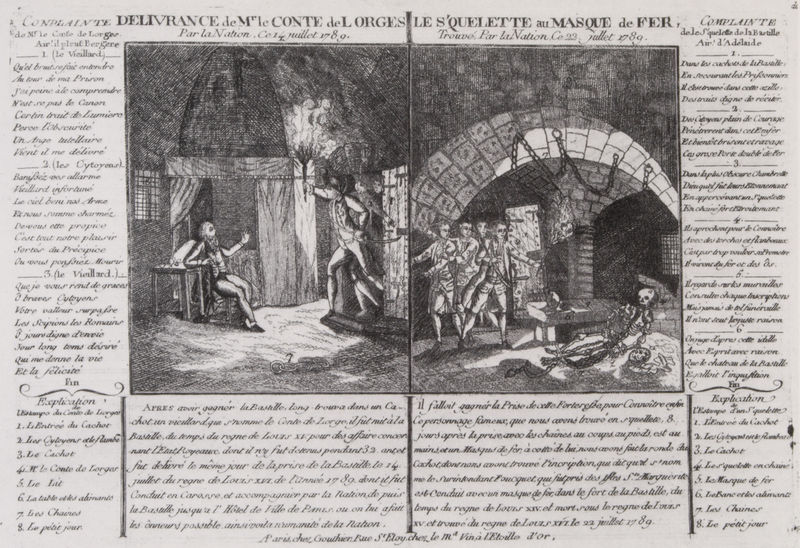
Titel: Die Befreiung des Herrn Grafen de Lorges durch die Nation, an diesem 14. Juli 1789 / Das Skelett des Mannes mit der eisernen Maske, an diesem 23. Juli von der Nation gefunden
Standort: Paris
Institution: Bibliothèque Nationale.
Schlagwörter: dunkel, feuer, mann, schatten, weiß, menschen, fenster, frankreich, grau, hell, licht, männer, raum, schwarz, stuhl, tisch, tür, zeichnung, zimmer, gebäude, architektur, arm, mensch, stein, tod, tot, toter, bild, vorhang, gitter, innen, schrift, bilder, bogen, kette, grafik, graphik, spalten, bank, beleuchtung, figuren, französisch, brand, hat, men, people, soldaten, soldier, sword, white, black, france, table, wall, bed, picture, print, keller, gewölbe, flamme, maske, buch, geheimnis, druck, druckgrafik, schraffur, radierung, stich, titel, seite, gefangen, illustration, revolution, schwarzweiß, text, verhaftung, zeitung, ketten, beschriftung, überschrift, buchseite, seiten, skelett, gefängnis, kerker, zelle, finsternis, man, stone, wächter, zeilen, paper, verließ, gefangener, kupferstich, bote, castle, beard, french, torch, fackel, sohn, writing, handschrift, dead, letter, person, gerippe, skellett, human, newspaper, tonnengewölbe, latein, prison, wärter, nachricht, english, erzählung, fire, book, folter, rezept, cave, ghost, schriftsatz, schrfit, mittelalter, schergen, page, verlies, skeleton, anger, roman, latin, skelet, skull, verhör, image, pages, chain, torture, versform, attack, chains, chamber, 1789, dungeon, peole, 1800, conte, language, cellar, article, mask, geschichte, articel, exile, skelleton, catacombs, imprisoned, man in the iron mask, deliverance, masque (ball), delivrance